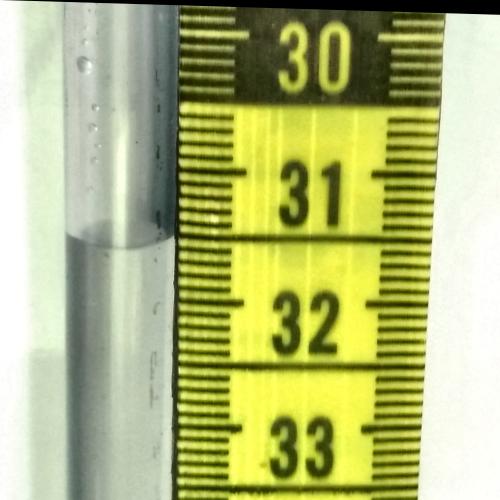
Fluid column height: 31.6 cm